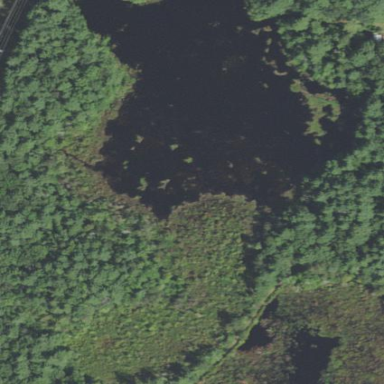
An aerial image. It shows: Marshy wetland area.